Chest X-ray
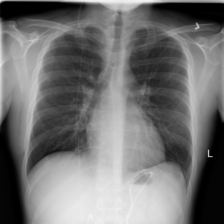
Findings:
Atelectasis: negative
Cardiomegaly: negative
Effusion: negative
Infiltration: negative
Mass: negative
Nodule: negative
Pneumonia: negative
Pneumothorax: negative
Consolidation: negative
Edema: negative
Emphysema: negative
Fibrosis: negative
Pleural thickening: negative
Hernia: negative